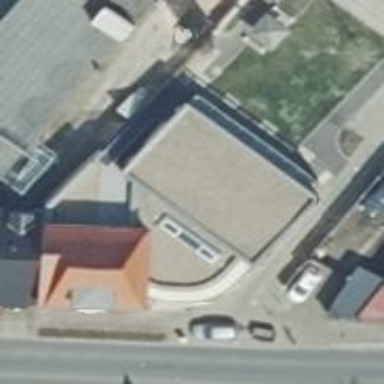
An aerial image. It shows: Community centre.